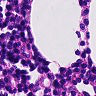
Metastatic tissue present: no